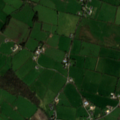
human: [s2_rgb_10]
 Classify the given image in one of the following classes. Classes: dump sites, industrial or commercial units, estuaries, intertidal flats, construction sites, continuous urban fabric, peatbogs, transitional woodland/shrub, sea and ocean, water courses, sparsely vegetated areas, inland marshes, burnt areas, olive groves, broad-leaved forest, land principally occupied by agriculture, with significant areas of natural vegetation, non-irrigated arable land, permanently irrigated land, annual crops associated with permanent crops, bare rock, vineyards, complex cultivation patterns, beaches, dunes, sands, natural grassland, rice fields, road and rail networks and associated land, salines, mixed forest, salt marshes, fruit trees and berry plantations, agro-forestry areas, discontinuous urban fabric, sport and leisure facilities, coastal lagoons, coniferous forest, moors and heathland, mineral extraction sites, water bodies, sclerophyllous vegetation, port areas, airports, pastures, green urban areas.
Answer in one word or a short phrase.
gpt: pastures